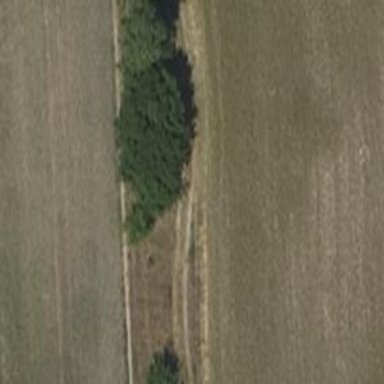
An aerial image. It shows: Row of deciduous broadleaved trees.